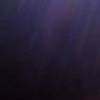
Label: space